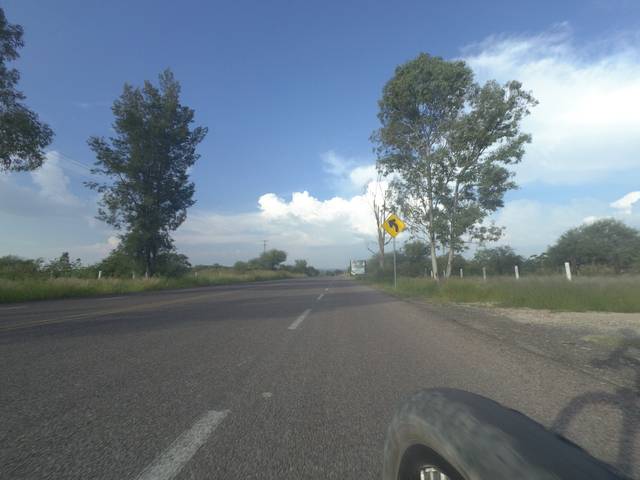
Region: Mexico
Coordinates: 21.736, -102.353